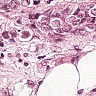
Metastatic tissue present: yes